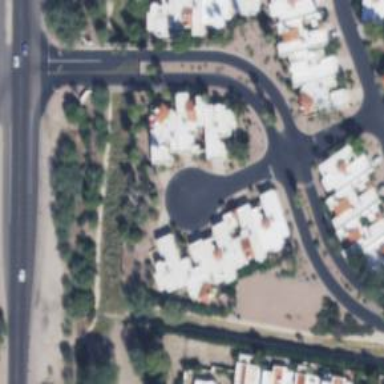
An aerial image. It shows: Turning circle on the road.